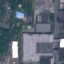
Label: Industrial